Question: I have a field with names and some of them have a trailing space and letter (middle initial...) at the end that I am trying to remove using find and replace in Microsoft Access 2010.
Example:
'''
Doe John A -> Doe John
Doe Jane B -> Doe Jane
'''
Is this possible using "find and replace" in Microsoft Access?
I was able to look through the following Access tutorials but can't figure out how to get it to only remove them from the END of the field/string:
- <URL>
My current find-and-replace will remove the entire string (because of the asterisk but without the asterisk - nothing is found) not just the trailing space and letter!

I think I am missing a "$" somewhere to tell it to only look at the end of the string but cannot get it to work without deleting the entire string from the field.
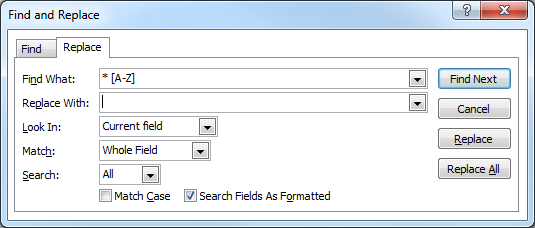
Answer: I don't think that find & replace dialog is sophisticated enough for what you want to do. You could use a regular expression in VBA code, which should be a close match to what you want. However this could be easy with SQL.
To display all of name_field except for the final space plus letter:
'''
SELECT Left(name_field, Len(name_field)-2)
FROM MyTable
WHERE name_field Like "* [a-z]";
'''
To actually discard the space plus letter from name_field:
'''
UPDATE MyTable
SET name_field = Left(name_field, Len(name_field)-2)
WHERE name_field Like "* [a-z]";
'''